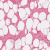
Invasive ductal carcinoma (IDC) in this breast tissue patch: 0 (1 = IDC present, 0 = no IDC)